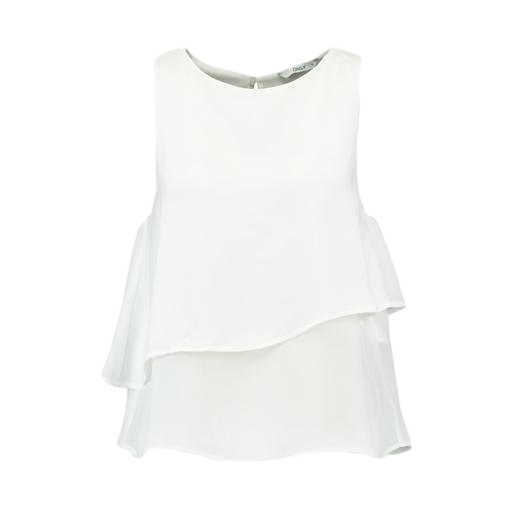
white layered tank, tiered tank, white women's layered cami, white background